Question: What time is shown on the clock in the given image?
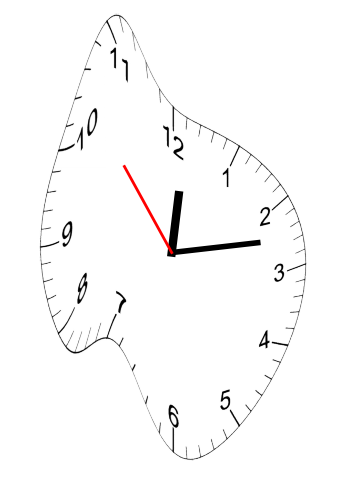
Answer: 12:12:53